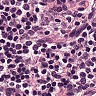
Metastatic tissue present: no